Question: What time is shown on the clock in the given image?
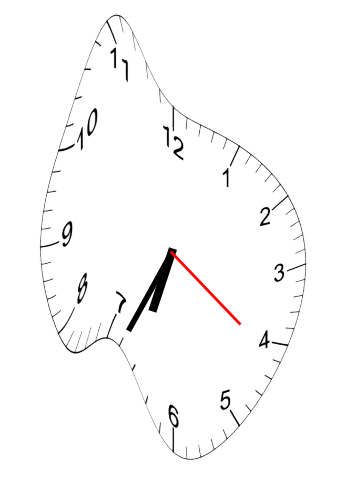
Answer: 06:34:21